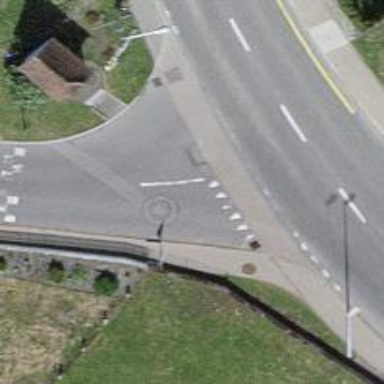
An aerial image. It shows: Road with "give way" sign.